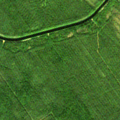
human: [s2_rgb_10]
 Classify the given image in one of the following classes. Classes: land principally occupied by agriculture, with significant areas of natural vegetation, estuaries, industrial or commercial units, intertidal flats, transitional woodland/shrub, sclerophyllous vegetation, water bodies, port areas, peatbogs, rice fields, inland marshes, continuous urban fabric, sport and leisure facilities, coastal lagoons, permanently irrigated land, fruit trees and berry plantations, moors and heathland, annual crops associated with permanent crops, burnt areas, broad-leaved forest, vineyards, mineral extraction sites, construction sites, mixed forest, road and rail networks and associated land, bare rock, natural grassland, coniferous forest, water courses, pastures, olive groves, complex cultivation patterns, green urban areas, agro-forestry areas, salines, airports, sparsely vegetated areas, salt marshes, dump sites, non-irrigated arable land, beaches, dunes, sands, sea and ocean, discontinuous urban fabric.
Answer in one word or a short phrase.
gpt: coniferous forest, mixed forest